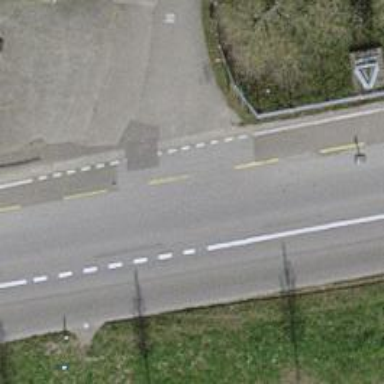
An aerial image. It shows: Asphalt road classified as primary highway. There is lane for cyclists on the left and separate track on the right.